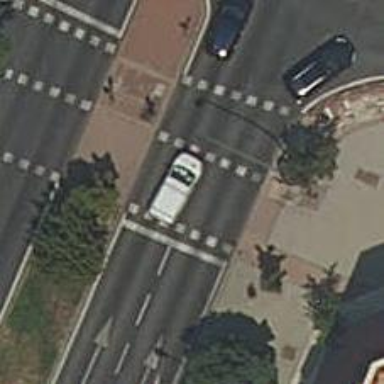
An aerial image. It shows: Crossing with traffic signals.